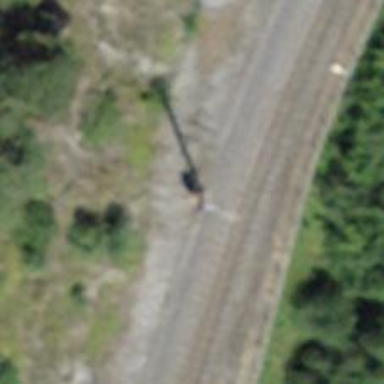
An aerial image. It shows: Catenary mast for power lines.